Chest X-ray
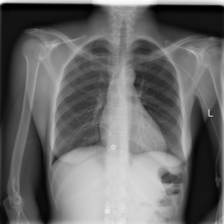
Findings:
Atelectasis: negative
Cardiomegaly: negative
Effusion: negative
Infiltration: positive
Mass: negative
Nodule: negative
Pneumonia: negative
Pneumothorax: negative
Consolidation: negative
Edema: negative
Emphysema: negative
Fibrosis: negative
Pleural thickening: negative
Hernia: negative